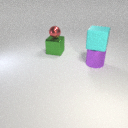
large cyan rubber cube to the right of small red metal sphere